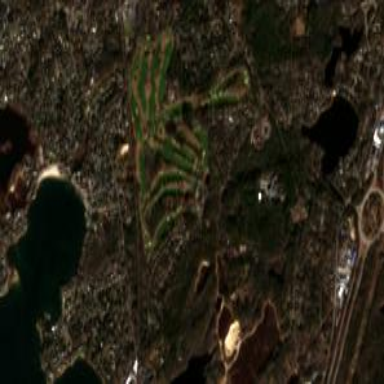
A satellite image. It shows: Golf course surrounded by greenery.